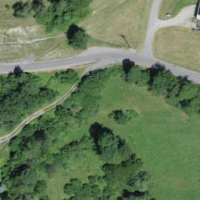
EUNIS habitat code: 24
Species observed at this site:
Campanula glomerata